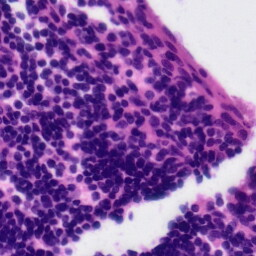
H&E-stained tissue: Tonsil